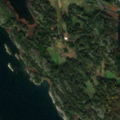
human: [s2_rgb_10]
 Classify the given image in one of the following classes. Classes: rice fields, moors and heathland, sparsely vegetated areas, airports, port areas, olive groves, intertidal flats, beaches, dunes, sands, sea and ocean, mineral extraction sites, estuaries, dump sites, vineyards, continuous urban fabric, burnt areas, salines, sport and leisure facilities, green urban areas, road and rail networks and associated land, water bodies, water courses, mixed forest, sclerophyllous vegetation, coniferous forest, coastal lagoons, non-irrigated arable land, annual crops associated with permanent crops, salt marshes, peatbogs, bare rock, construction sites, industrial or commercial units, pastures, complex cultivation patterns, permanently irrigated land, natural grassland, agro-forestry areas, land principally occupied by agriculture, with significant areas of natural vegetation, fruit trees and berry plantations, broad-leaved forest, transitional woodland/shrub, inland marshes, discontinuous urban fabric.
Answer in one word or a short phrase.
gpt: land principally occupied by agriculture, with significant areas of natural vegetation, broad-leaved forest, bare rock, sea and ocean